Interaction volume radius: 5 \u00c5
Interaction volume height: 25 \u00c5
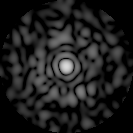
Disorder parameter: 0.8298